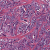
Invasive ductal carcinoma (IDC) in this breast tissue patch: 1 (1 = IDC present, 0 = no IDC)